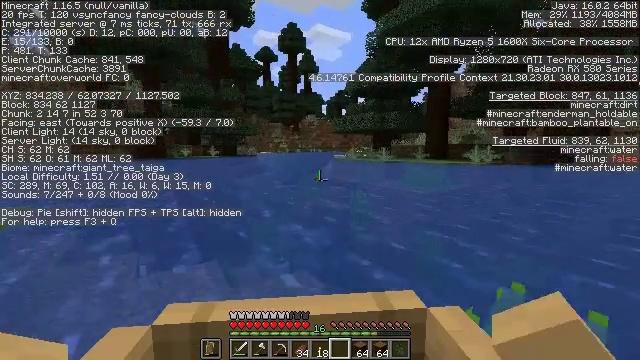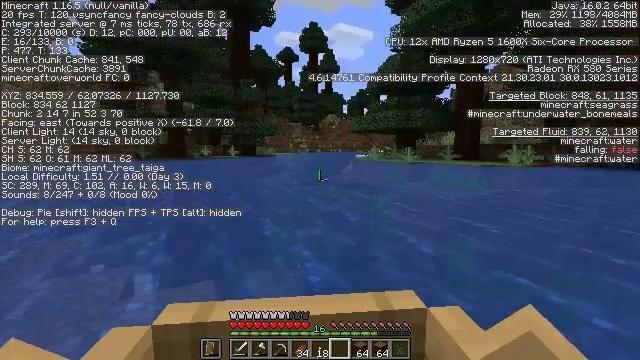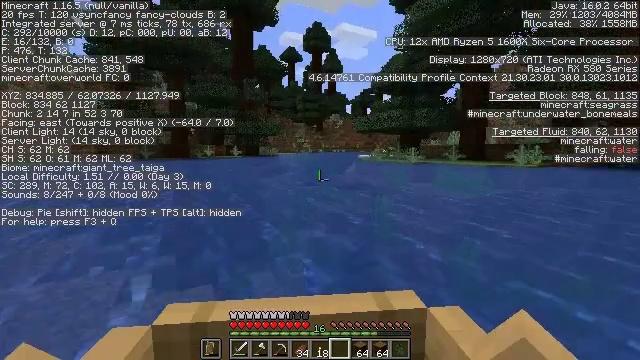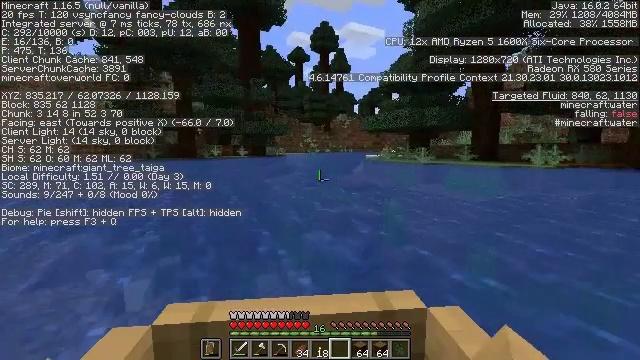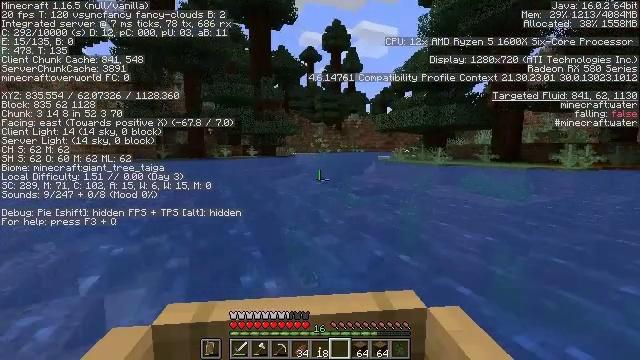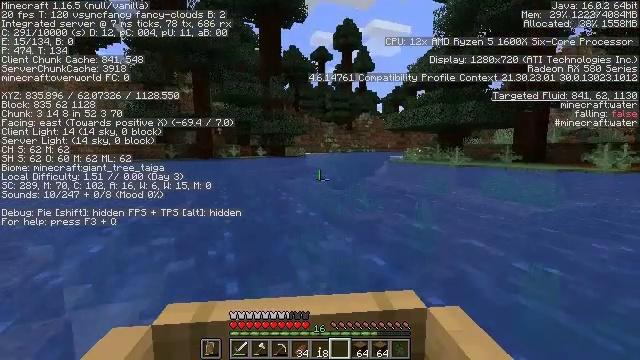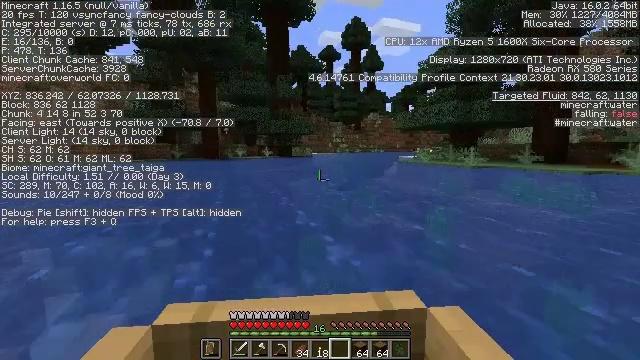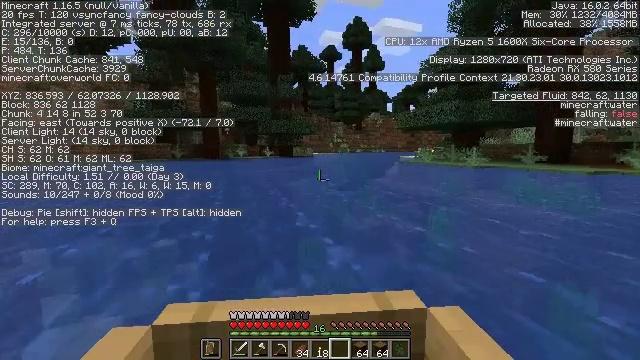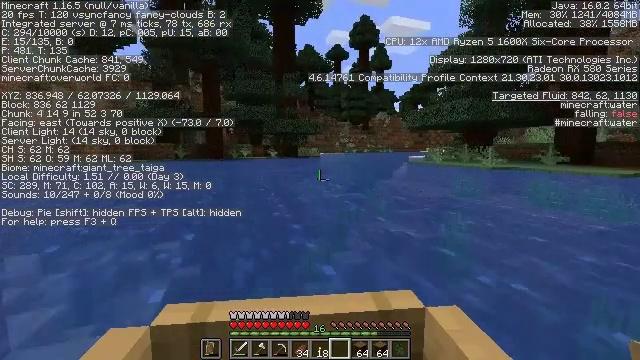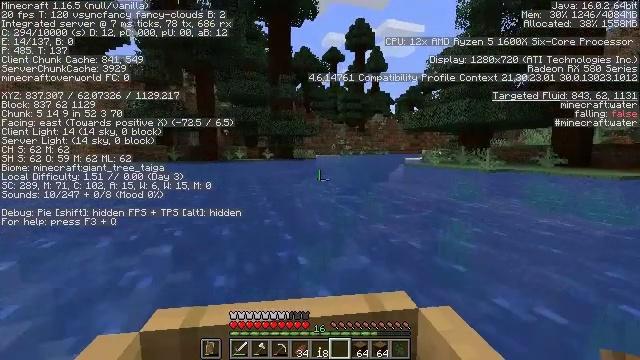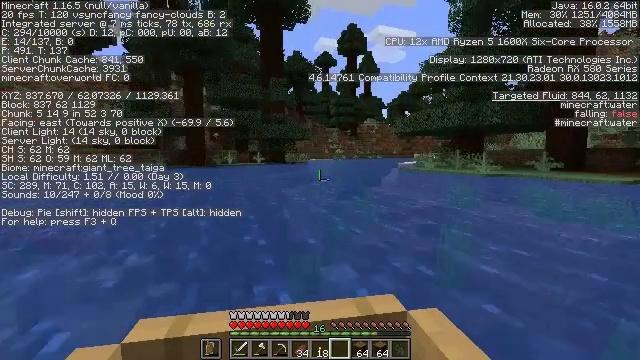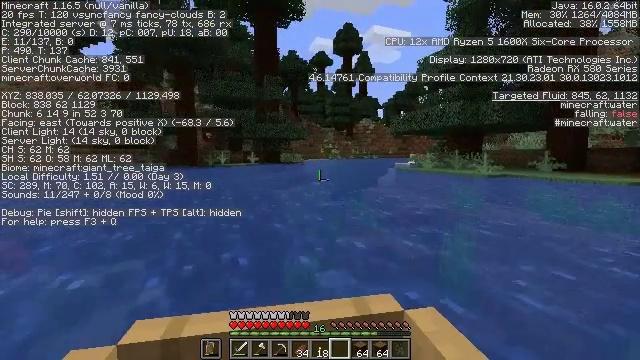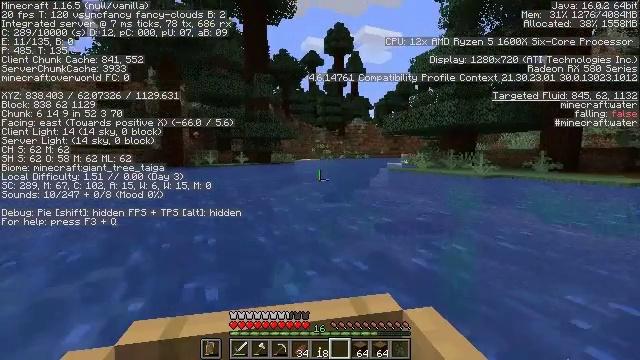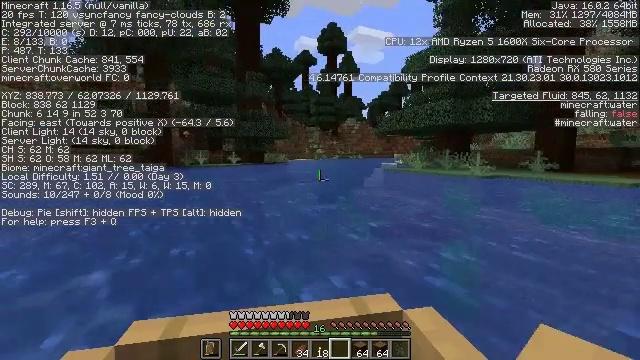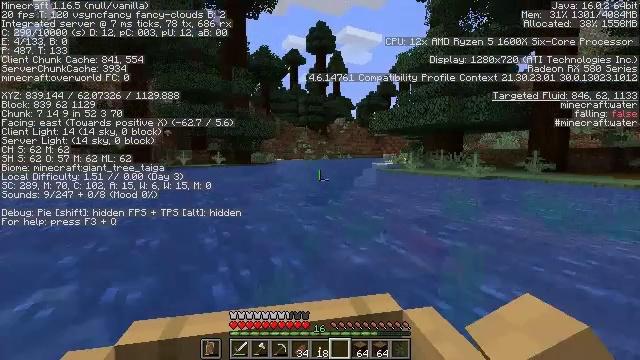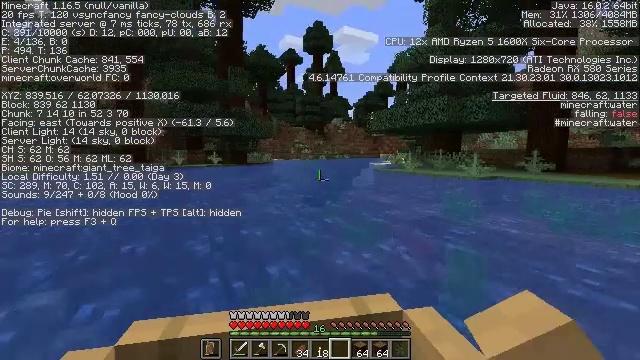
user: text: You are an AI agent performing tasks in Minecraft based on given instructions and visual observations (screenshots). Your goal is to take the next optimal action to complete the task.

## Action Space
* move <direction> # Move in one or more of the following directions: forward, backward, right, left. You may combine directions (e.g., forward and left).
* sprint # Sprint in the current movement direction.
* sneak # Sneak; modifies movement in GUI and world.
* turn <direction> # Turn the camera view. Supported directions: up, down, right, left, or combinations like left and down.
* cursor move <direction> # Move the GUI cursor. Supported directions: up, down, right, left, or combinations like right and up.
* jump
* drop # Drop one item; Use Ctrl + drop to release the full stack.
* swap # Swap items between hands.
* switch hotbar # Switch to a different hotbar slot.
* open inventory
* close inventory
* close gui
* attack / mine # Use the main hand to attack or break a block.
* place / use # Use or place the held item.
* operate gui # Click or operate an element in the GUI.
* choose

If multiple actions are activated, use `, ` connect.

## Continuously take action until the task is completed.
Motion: motion action
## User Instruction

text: Mine fern in the forest.
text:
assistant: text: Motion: move forward
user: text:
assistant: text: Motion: move forward
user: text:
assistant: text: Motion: move forward
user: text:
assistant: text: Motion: move forward
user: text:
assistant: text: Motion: move forward
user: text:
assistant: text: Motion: move forward
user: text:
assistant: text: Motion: move forward
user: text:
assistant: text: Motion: move forward
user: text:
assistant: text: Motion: move forward and move right, turn right
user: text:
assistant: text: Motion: move forward and move right, turn right
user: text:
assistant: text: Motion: move forward and move right
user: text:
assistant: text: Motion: move forward
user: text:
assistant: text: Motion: move forward
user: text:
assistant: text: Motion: move forward
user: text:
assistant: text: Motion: move forward
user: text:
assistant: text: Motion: move forward
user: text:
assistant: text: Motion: move forward
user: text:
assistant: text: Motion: move forward
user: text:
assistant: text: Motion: move forward
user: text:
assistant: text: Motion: move forward
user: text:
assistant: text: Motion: move forward
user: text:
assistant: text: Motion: move forward
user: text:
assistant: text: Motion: move forward
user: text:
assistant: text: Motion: move forward
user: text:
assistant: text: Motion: move forward
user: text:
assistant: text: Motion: move forward
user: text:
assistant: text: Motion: move forward
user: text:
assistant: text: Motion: move forward
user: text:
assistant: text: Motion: move forward
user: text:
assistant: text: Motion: move forward